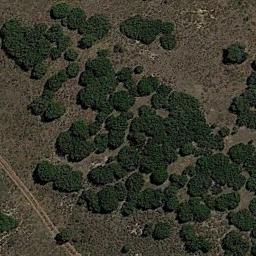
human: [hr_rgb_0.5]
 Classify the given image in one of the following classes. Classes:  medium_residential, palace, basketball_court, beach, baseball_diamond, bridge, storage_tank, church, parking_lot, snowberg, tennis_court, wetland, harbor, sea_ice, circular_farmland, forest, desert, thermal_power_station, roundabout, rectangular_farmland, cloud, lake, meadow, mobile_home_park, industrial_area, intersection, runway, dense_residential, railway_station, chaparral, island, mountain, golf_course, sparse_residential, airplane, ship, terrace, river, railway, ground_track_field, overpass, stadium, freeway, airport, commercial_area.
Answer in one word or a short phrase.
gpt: chaparral